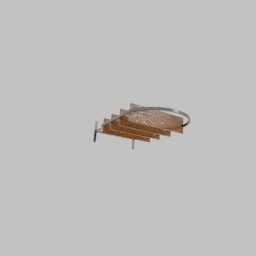
Label: furniture